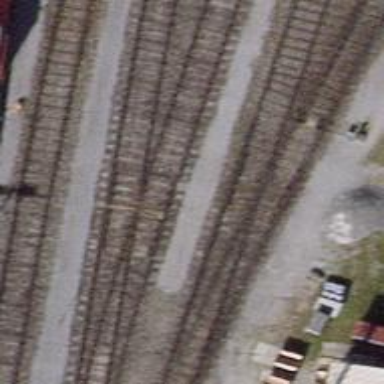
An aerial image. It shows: Single-track railway siding with electrified contact lines.